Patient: sex F, age 63
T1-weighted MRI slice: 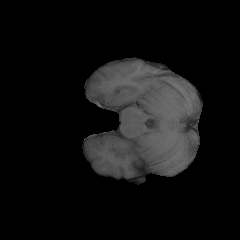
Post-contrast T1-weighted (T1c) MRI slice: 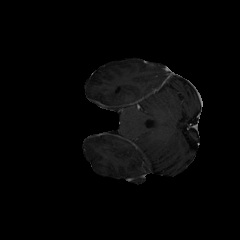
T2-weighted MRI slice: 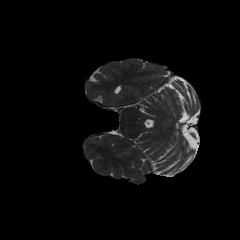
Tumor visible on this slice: no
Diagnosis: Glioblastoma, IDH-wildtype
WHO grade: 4